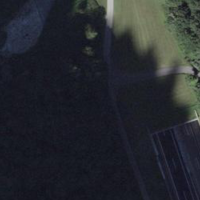
EUNIS habitat code: 57
Species observed at this site:
Iris graminea